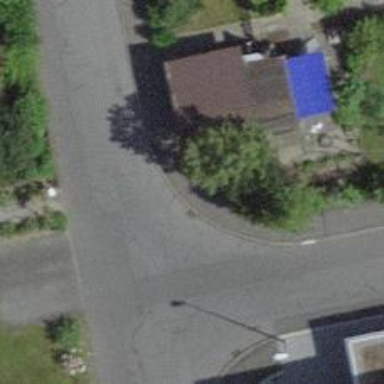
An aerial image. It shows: Sidewalk along the footway.